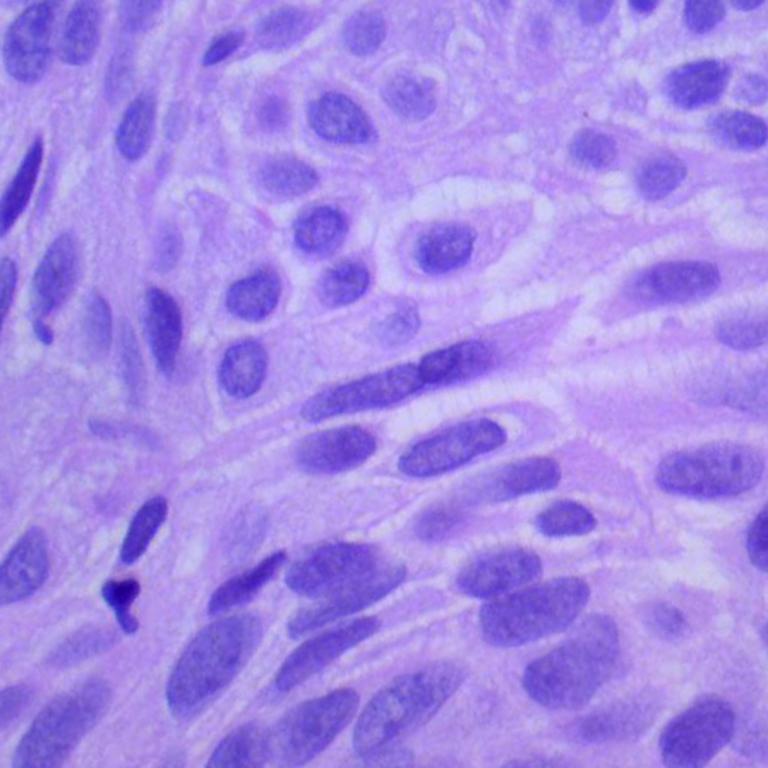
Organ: lung
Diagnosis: squamous carcinomas